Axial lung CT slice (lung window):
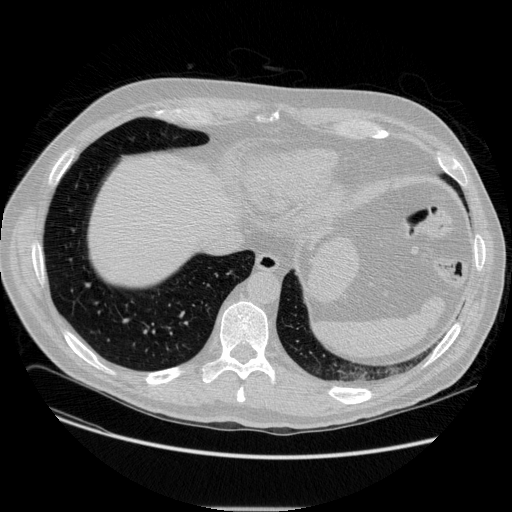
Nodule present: no